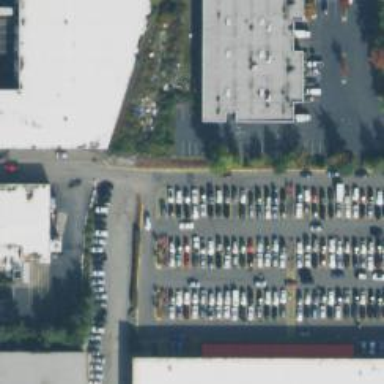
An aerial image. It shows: Trolley bay.